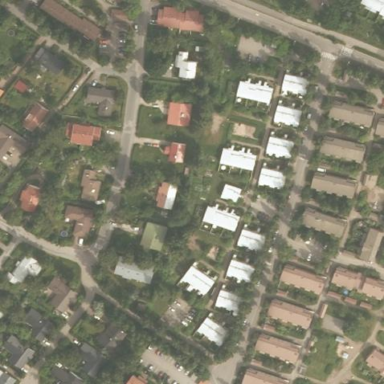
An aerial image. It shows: Residential area with apartments.